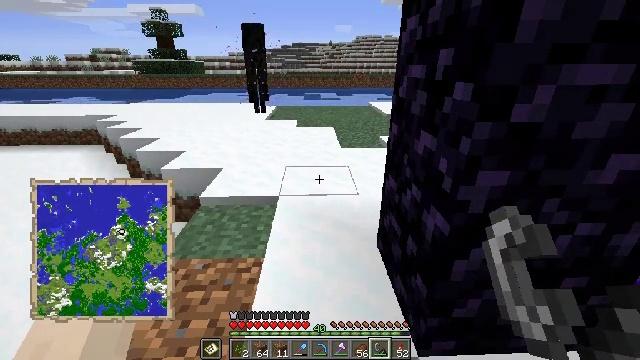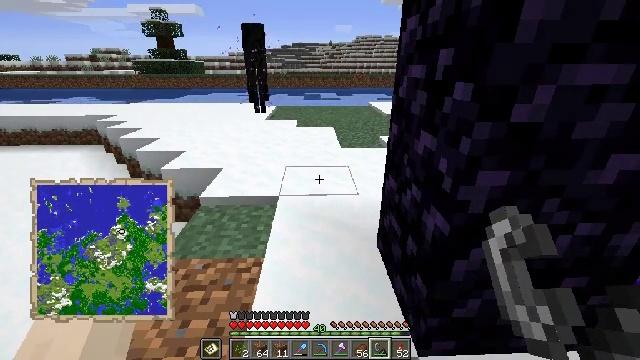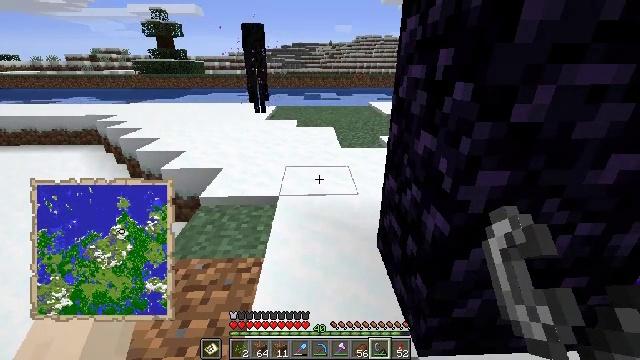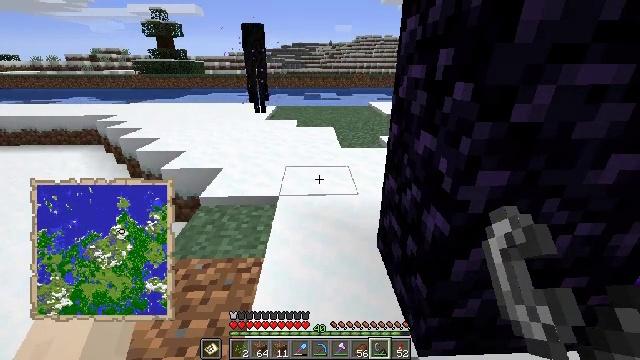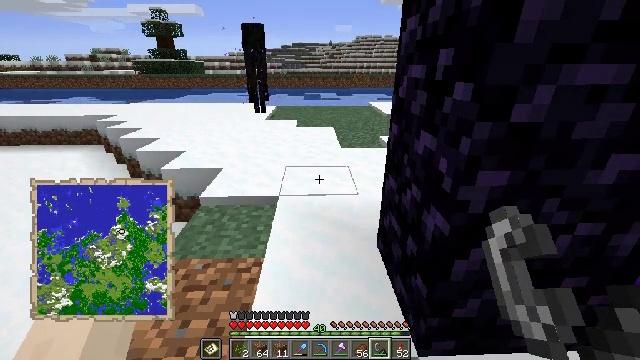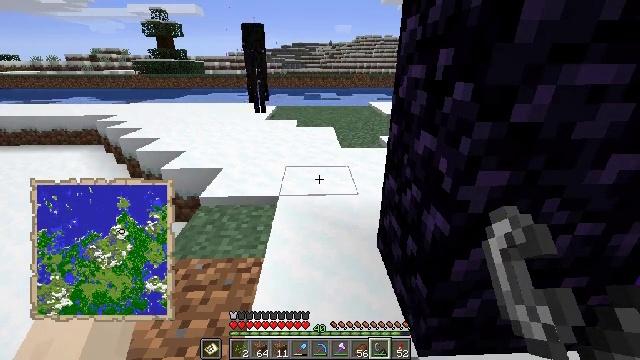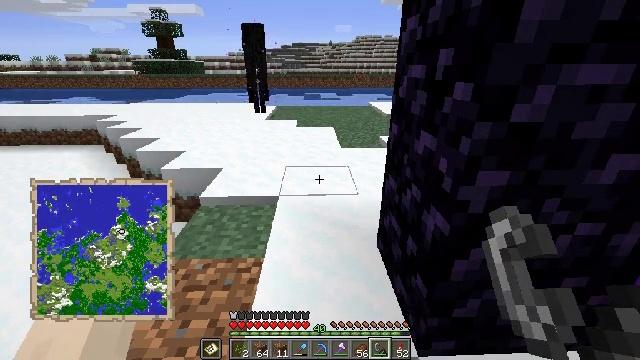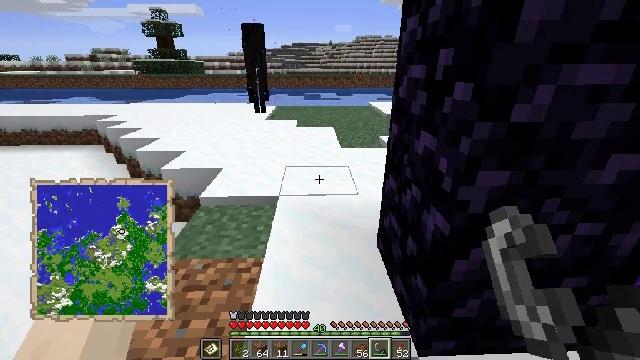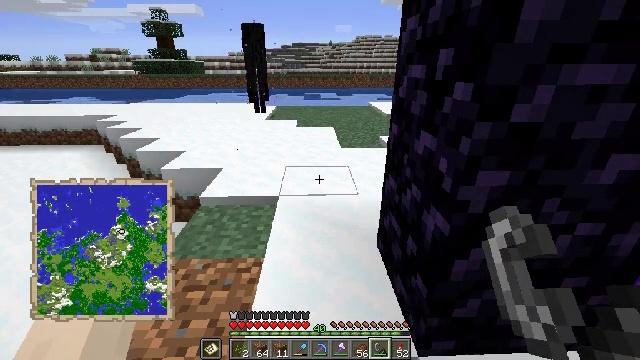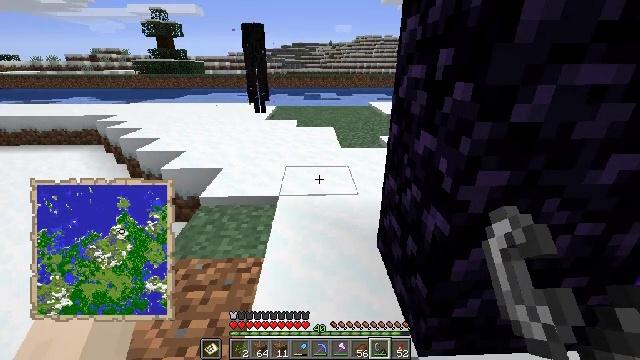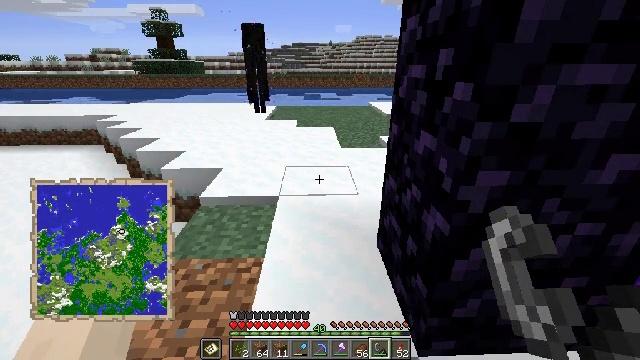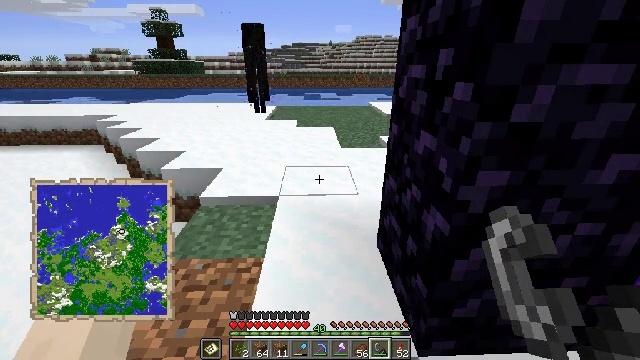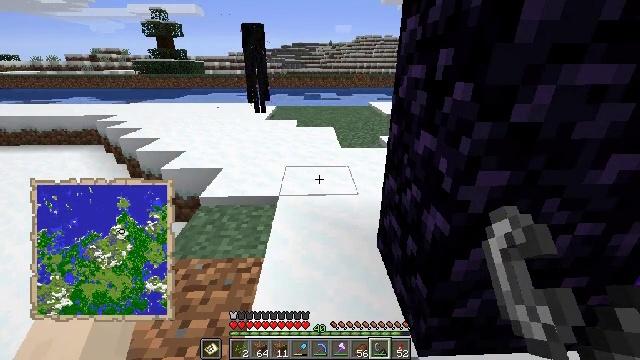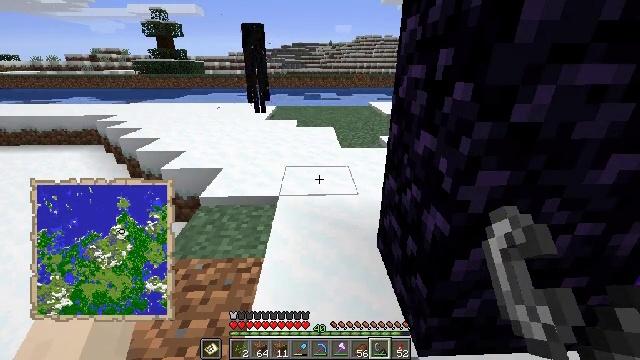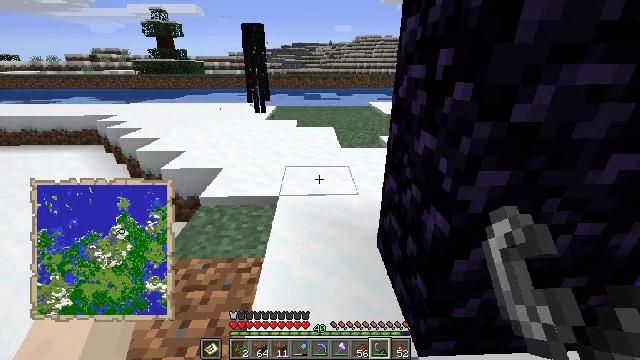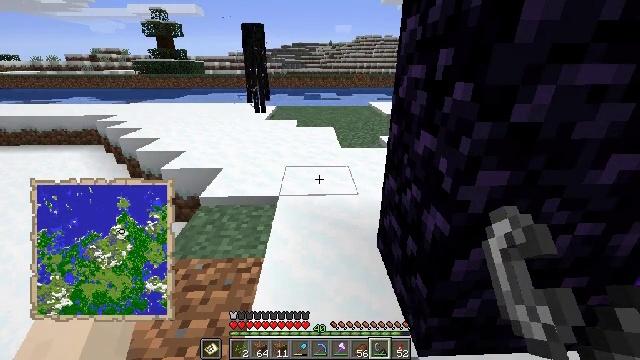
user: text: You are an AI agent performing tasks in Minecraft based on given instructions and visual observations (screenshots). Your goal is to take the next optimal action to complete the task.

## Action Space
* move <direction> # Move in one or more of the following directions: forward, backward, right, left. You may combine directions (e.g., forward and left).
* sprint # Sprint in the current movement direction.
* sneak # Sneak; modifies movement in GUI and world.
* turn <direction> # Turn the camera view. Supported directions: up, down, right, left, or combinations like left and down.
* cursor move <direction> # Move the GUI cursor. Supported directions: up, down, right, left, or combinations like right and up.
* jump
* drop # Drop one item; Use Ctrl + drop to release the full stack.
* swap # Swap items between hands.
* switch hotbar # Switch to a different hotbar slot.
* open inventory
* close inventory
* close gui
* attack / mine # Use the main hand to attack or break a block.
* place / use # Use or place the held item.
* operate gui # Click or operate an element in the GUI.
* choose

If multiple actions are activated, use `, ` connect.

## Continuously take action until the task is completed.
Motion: motion action
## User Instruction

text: Defeat a magma cube.
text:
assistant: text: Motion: no_op
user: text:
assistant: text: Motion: no_op
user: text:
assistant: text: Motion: no_op
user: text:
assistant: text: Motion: no_op
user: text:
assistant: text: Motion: no_op
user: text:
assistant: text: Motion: no_op
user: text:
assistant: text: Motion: no_op
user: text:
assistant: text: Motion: no_op
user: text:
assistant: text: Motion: no_op
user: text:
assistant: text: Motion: no_op
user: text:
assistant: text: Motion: no_op
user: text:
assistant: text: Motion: no_op
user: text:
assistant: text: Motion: no_op
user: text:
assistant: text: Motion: no_op
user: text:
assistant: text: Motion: no_op
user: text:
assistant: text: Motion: no_op
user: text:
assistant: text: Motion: no_op
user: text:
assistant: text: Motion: no_op
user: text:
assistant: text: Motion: no_op
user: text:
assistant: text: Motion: no_op
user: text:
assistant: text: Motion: no_op
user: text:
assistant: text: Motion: no_op
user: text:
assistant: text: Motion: no_op
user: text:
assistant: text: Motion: no_op
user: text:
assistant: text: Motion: no_op
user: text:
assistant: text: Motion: no_op
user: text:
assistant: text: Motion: no_op
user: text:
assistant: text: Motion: no_op
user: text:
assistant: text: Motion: no_op
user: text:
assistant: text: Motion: no_op